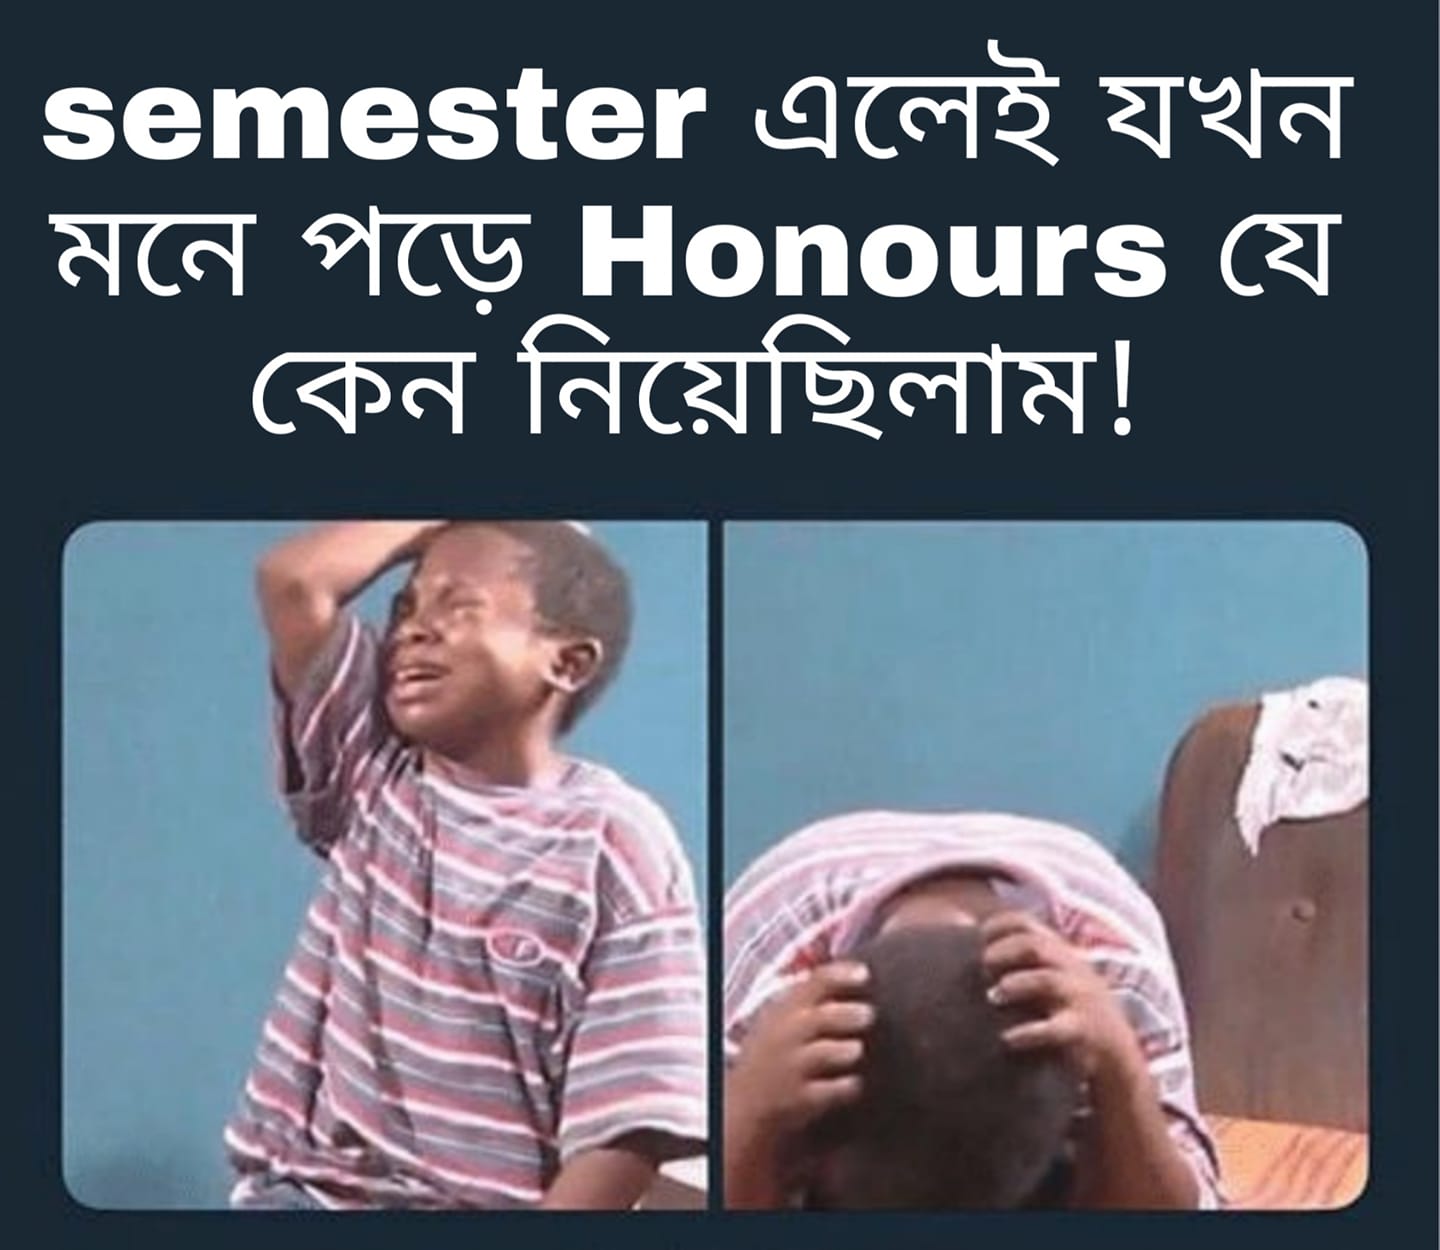
Caption: semester এলেই যখন মনে পড়ে Honours যে কেন নিয়েছিলাম !
Label: non-hate